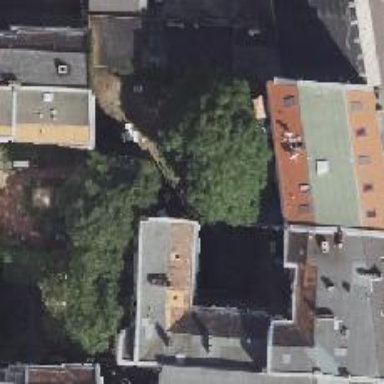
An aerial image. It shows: Part of building.